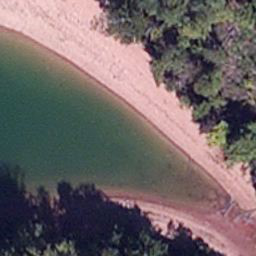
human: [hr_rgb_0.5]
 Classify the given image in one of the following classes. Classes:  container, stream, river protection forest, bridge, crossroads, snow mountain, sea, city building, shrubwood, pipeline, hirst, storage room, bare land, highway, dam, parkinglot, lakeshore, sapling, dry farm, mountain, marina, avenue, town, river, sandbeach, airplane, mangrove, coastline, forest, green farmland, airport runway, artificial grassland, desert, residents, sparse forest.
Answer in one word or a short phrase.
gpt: lakeshore